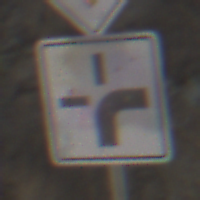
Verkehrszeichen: VerlaufVorfahrtsstrasse3
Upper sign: Vorfahrtsstrasse
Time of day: MorningAfternoon
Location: Outdoor (Nature)
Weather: PartlyCloudy
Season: NotSpecified
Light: Natural